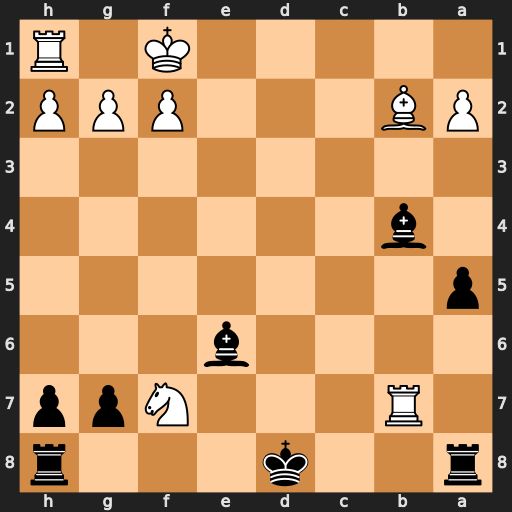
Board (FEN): r2k3r/1R3Npp/4b3/p7/1b6/8/PB3PPP/5K1R
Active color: b
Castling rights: -
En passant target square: -
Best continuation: Kc8 Rxb4 axb4 Nxh8 Rxa2 Bxg7 Rc2 g4 Bc4+ Kg2 Bd5+ Kg3 Bxh1